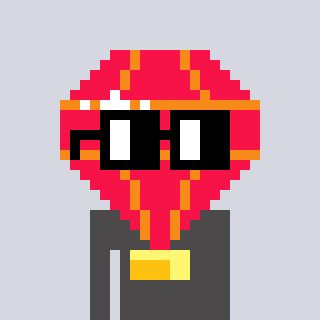
a pixel art character with square black glasses, a red diamond-shaped head and a grayscale-colored body on a cool background